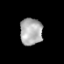
Tissue: prostate
Cell type: T cells
Senescence score: 0.3525
Nuclear area (px): 593
Mean DAPI intensity: 173.132